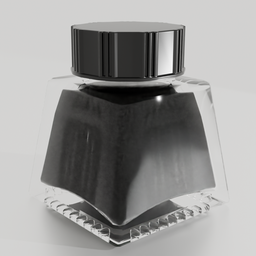
Label: tools